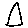
Label: triangle